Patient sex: F
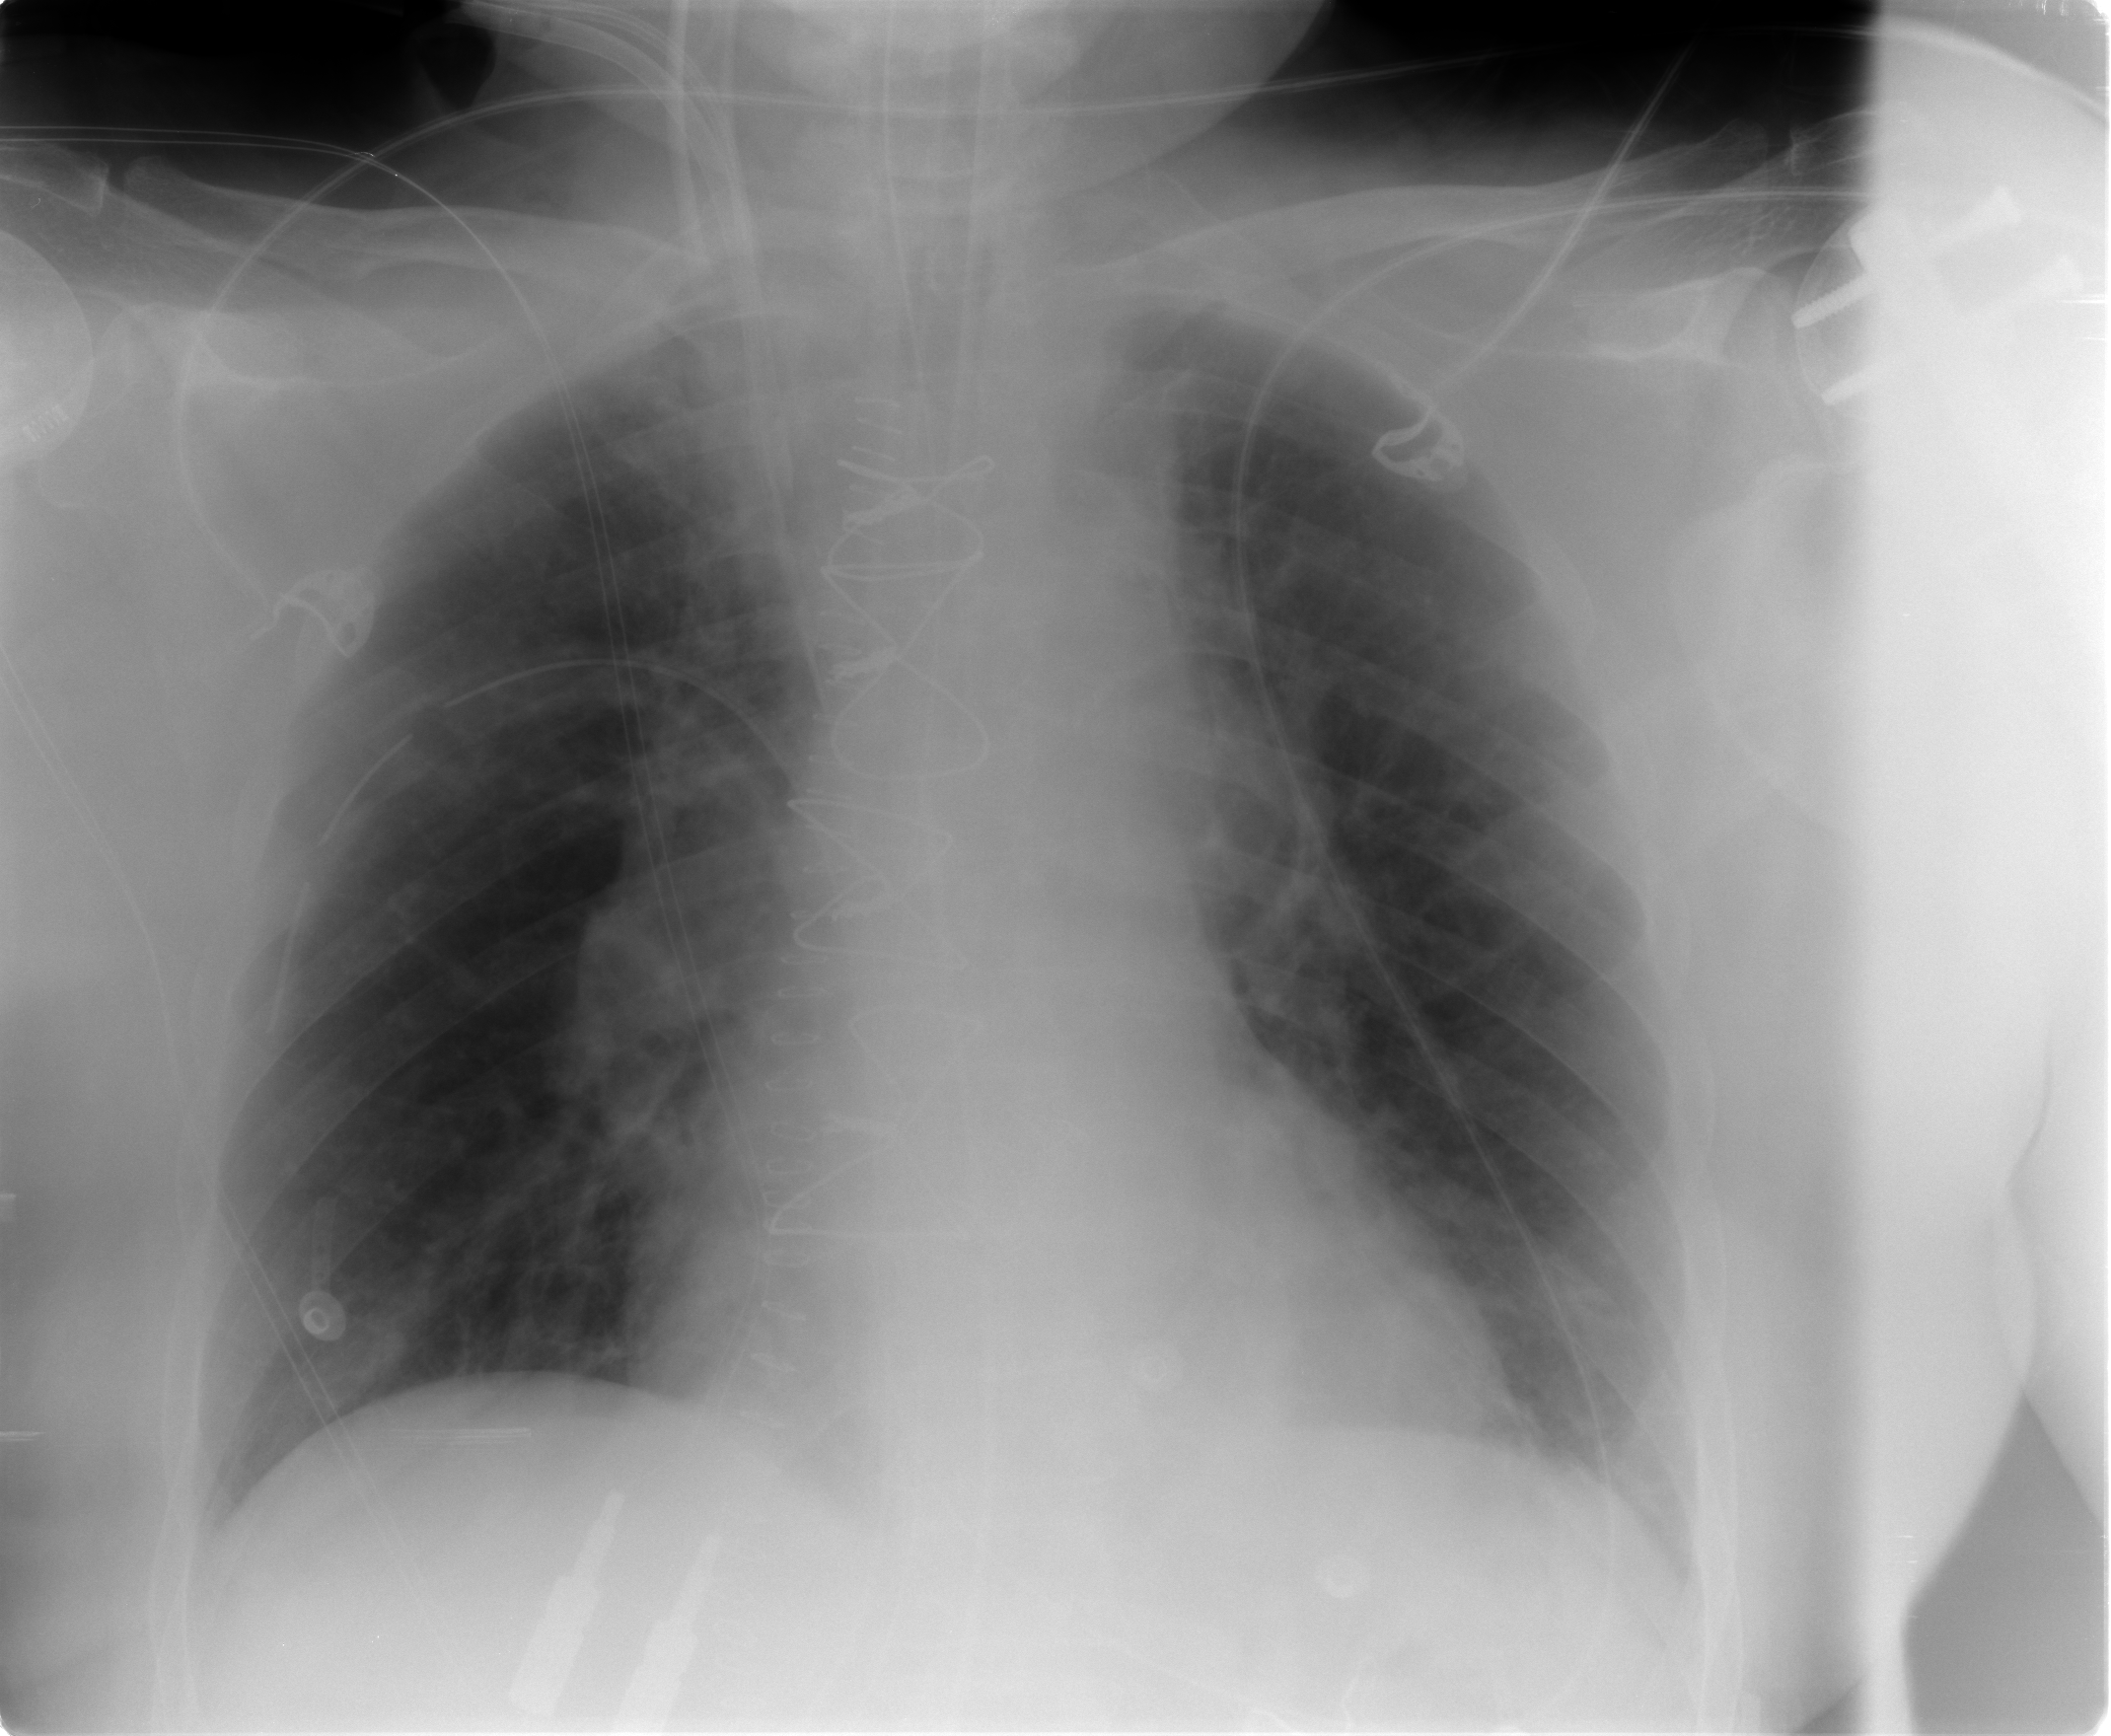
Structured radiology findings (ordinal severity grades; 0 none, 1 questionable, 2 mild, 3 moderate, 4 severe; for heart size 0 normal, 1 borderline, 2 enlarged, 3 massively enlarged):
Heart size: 0
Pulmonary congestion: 2
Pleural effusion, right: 0
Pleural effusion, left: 0
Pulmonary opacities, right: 0
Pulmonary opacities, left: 0
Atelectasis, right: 0
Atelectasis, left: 0